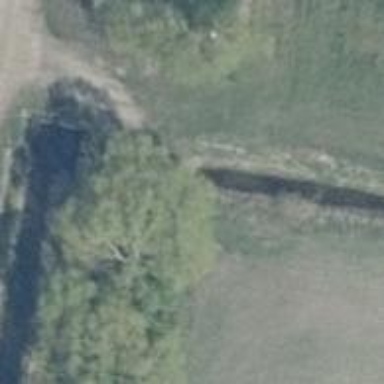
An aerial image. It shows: Tunnel.